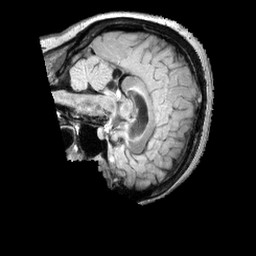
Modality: FLAIR
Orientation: sagittal
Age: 38
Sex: female
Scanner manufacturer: siemens
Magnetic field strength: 3 T
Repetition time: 5 s
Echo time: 0.387 s